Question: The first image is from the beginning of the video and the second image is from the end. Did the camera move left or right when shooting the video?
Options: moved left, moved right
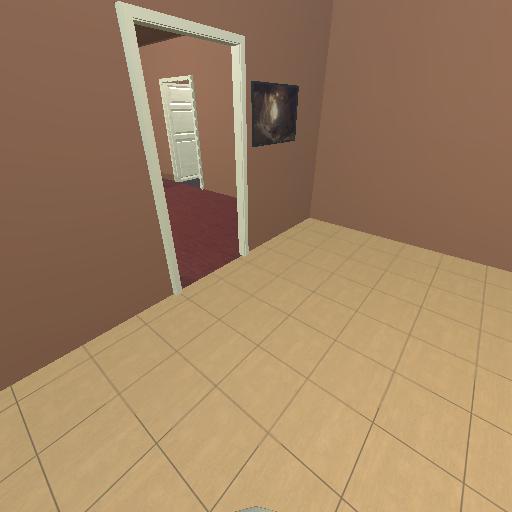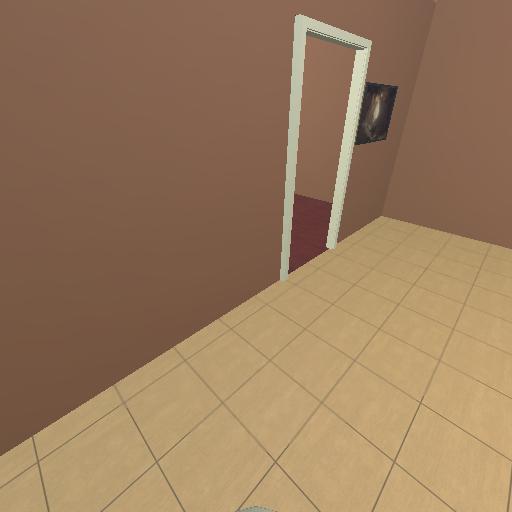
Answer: moved left